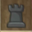
Piece: bR